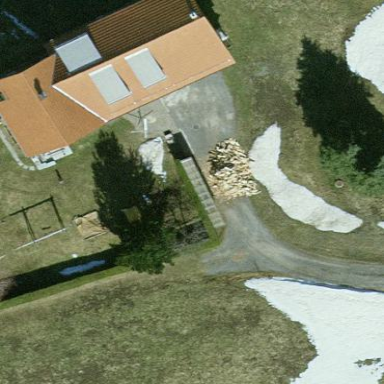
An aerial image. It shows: Simple house.